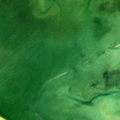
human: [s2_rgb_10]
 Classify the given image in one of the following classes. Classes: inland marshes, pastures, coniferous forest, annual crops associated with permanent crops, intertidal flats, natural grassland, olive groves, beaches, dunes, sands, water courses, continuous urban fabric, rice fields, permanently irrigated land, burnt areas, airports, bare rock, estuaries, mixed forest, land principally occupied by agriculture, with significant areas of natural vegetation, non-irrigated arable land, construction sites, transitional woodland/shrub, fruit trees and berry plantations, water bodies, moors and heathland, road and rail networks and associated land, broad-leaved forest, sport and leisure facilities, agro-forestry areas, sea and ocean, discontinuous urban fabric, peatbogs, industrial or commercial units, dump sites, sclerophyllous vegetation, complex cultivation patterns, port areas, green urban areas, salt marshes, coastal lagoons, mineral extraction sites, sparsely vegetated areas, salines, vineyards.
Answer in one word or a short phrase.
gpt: non-irrigated arable land, sea and ocean